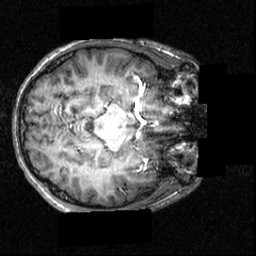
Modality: T1w
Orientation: axial
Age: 20
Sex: male
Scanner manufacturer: siemens
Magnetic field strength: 3.951 T
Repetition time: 1.5 s
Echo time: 0.00335 s